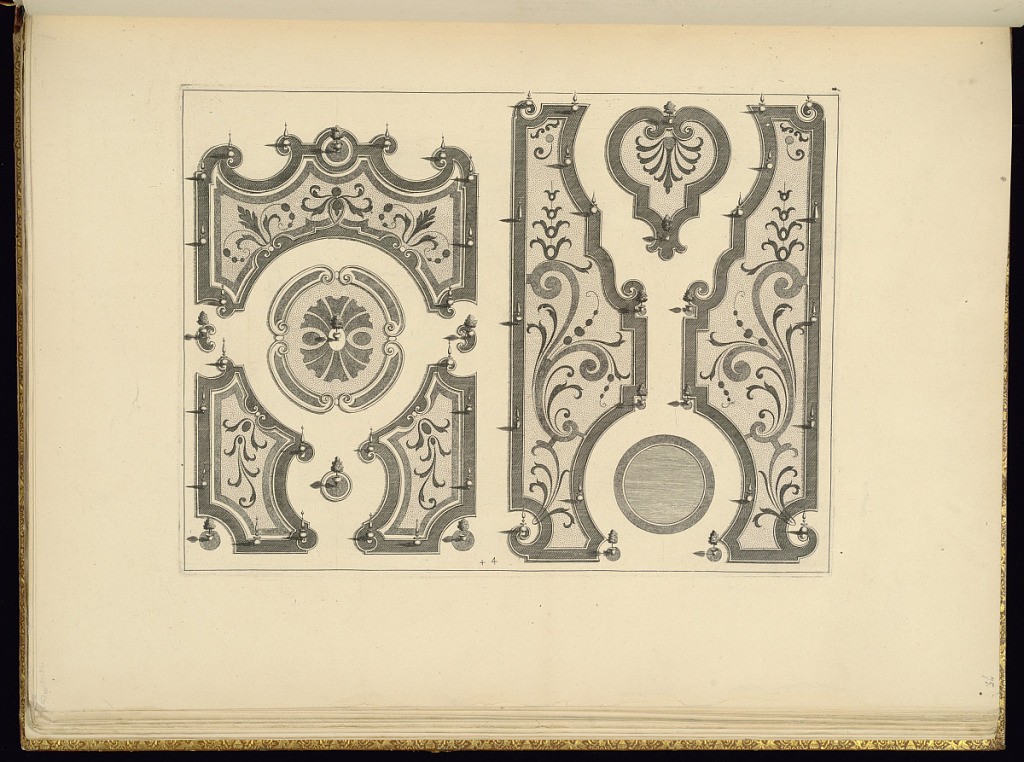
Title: Garden Designs
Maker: Jean Berain, the elder, French, 1640-1711
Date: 1711
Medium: Engraving on laid paper
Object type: Bound print
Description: Two designs for ornamental gardens, with planted and potted topiary throughout. The plate is numbered, but not signed.